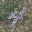
Label: 4